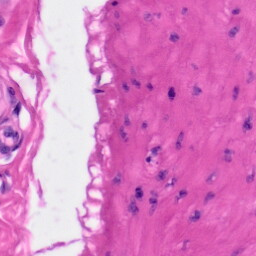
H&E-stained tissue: Skin